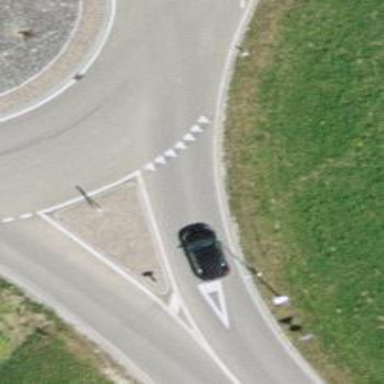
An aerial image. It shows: Road with "give way" sign.